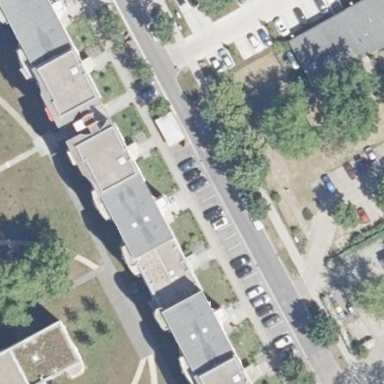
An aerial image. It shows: Image showing building with apartments.